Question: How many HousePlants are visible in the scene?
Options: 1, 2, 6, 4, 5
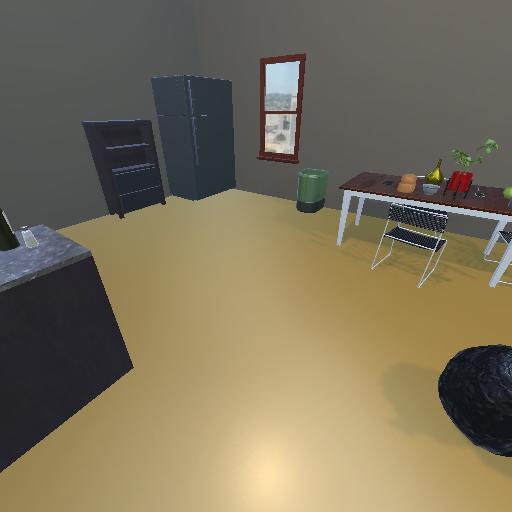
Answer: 1